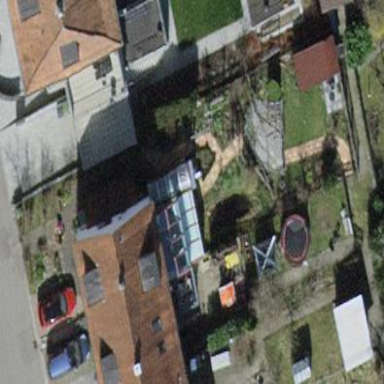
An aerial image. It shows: House with tile roof.